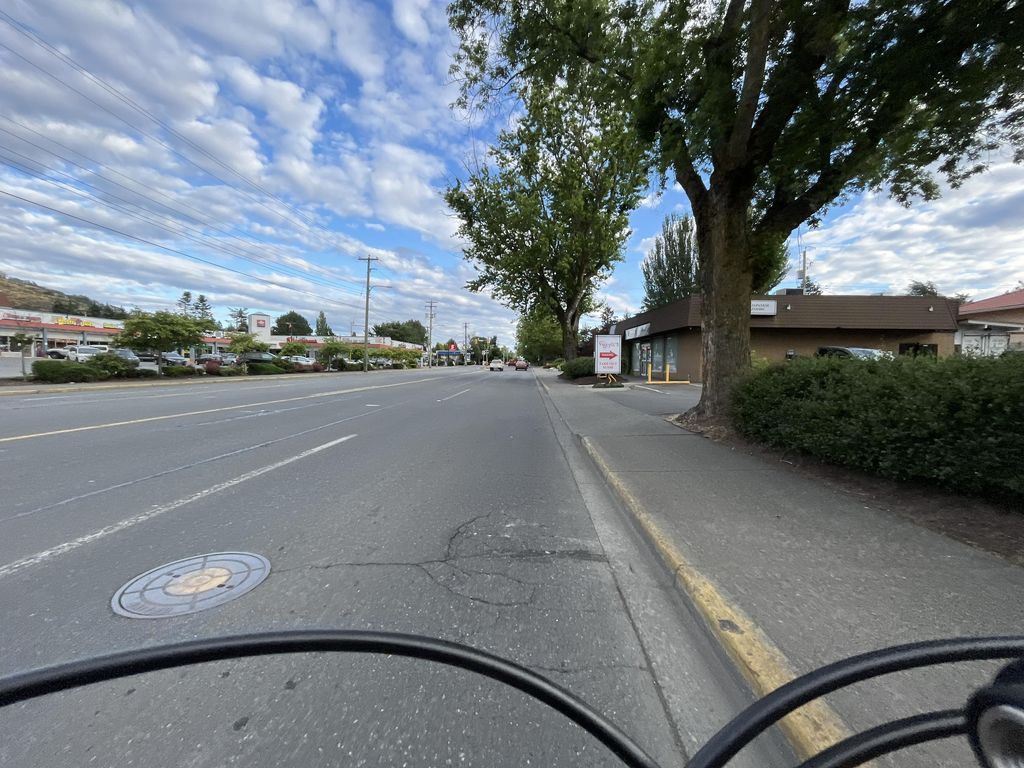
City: victoria